Question: So, I'm trying to do something like this:

The web page is supposed to look like a phone app, and it has to be responsive. The problem is that I can't position the buttons right. They always move in relation to the 'tablet' whenever I'm re-sizing the browser window. This is what I've tried (with only one button):
CSS
'''
img {
max-width: 100%;
}
#tabletBG {
width : 60%;
}
#buttons{
position:absolute;
width:10%;
left:40%;
top:12%;
}
'''
HTML
'''
<div id="content">
<div id="tablet">
<img id="tabletBG" src="images/tablet.png" alt="tabletBG"></img>
<div id="buttons">
<img id="quienes" src="images/quienes.png" alt="quienes"></img>
</div>
</div>
</div>
'''
I just want the buttons to stick to the tablet. Even if i'm re-sizing the browser window. Is there an easier way of doing this? Thanks.
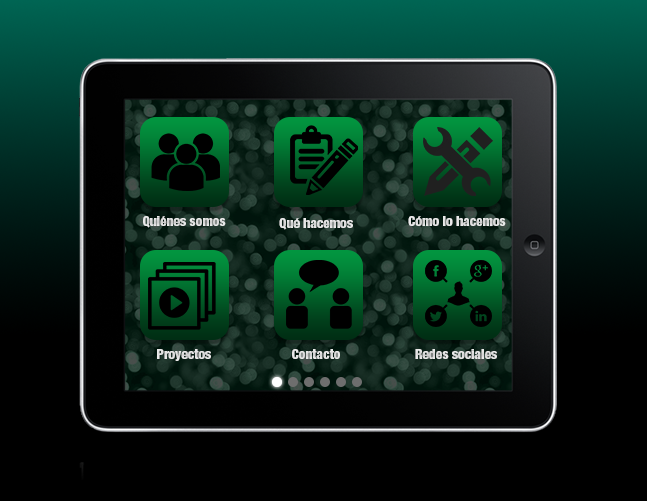
Answer: Try setting the 'position' of your 'content' div to 'absolute', 'fixed', or 'relative'.
This will ensure that your absolutely positioned 'buttons' div contained within it will use as a reference point rather than referring its resizing/relocating to the window.
DEMO: <URL>
> It works, but for an extent. There's a point that if you keep expanding the browser window, the tablet will keep expanding, but the button won't. Here's a <URL>.
The problem there is that your image is only 96 pixels wide, and you've set a CSS rule for all 'img' elements to have a 'max-width: 100%'. Under these conditions, the image will expand only to the point of its original size (the default action, and not what you want), only to the point of its containing element (by your CSS rule, and to no noticeable effect).
To correct, ideally you would get a larger image. For a quick fix, change its rule to be simply 'width: 100%'. This will ensure the image always expands to the point of its containing element.